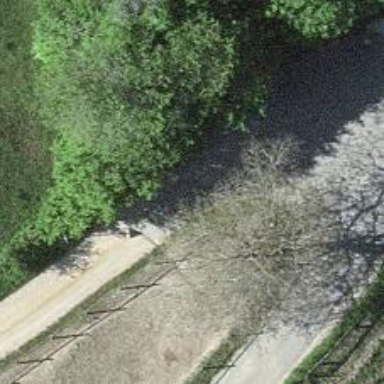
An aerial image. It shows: Gravel track with grade2 quality.